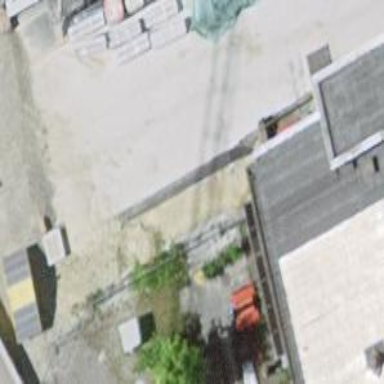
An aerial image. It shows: Bicycle parking shed.